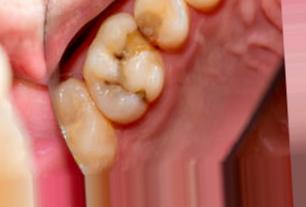
Condition: Caries